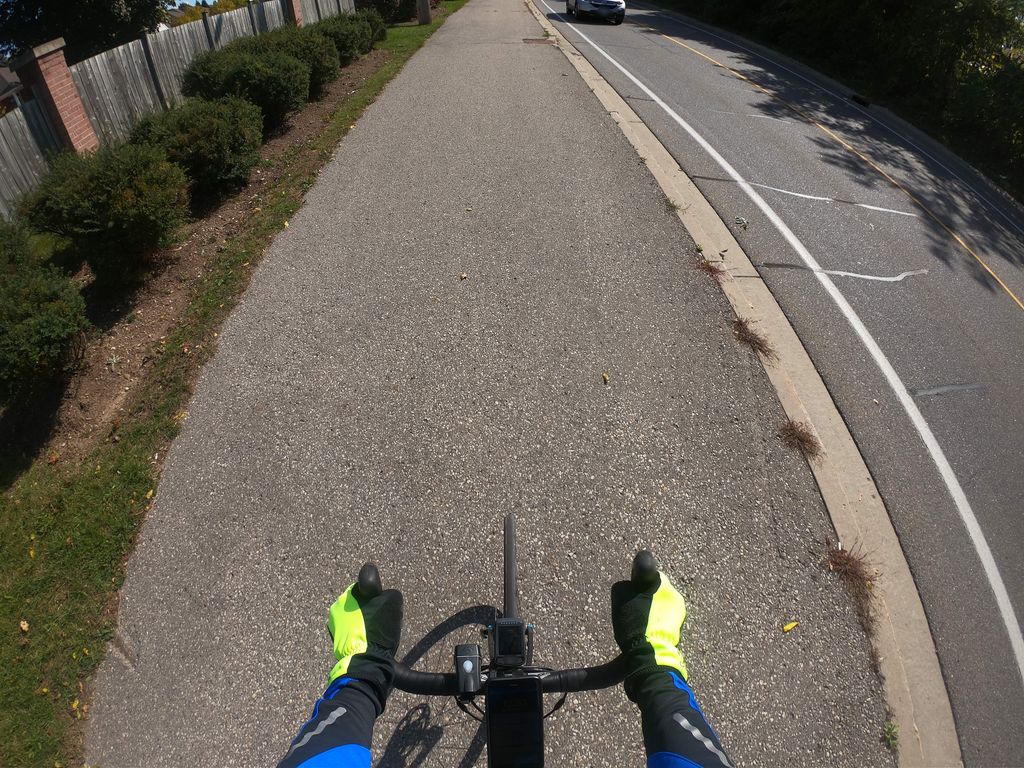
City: kitchener-waterloo